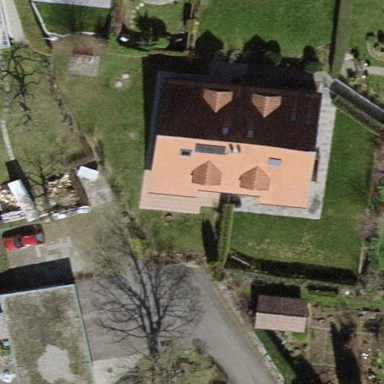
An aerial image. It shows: Semidetached house.